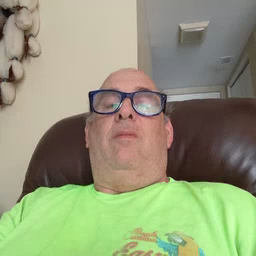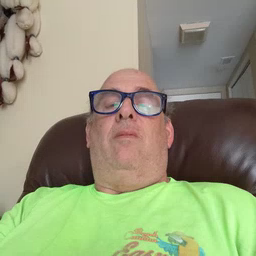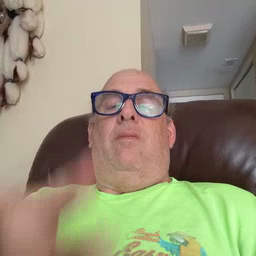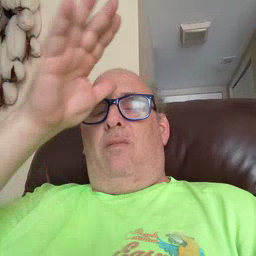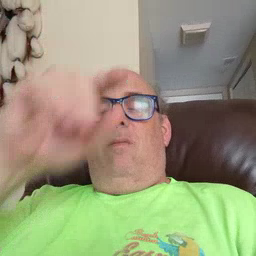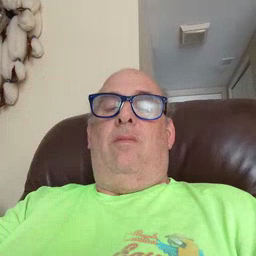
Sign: dad